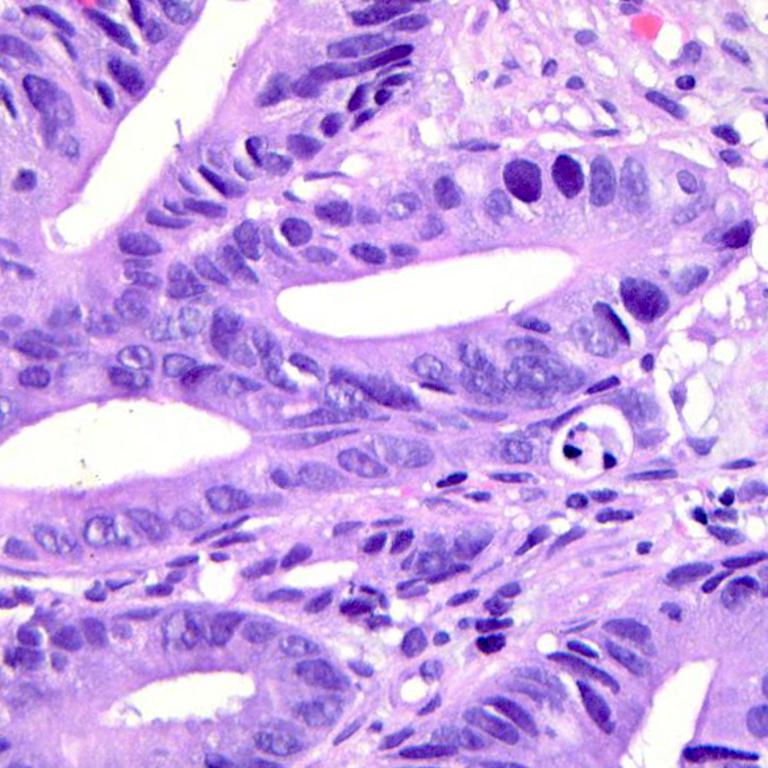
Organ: colon
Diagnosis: adenocarcinomas